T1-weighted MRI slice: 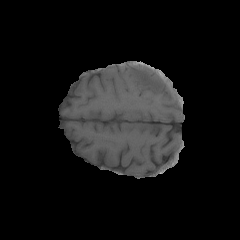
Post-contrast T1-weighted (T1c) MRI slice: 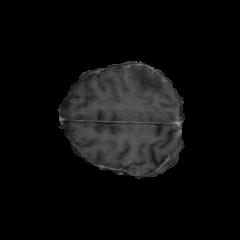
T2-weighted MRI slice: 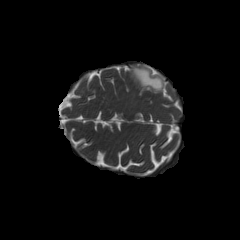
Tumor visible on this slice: yes